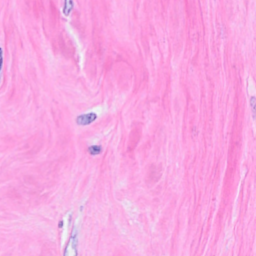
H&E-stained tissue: Breast